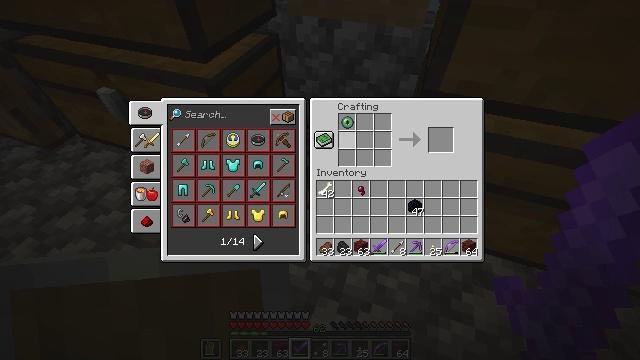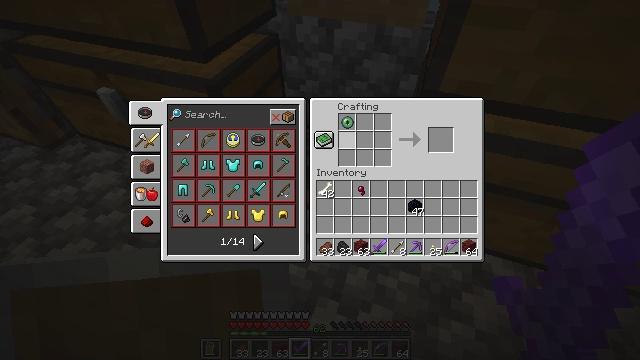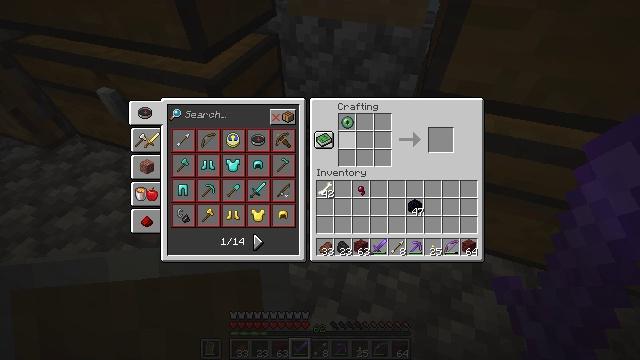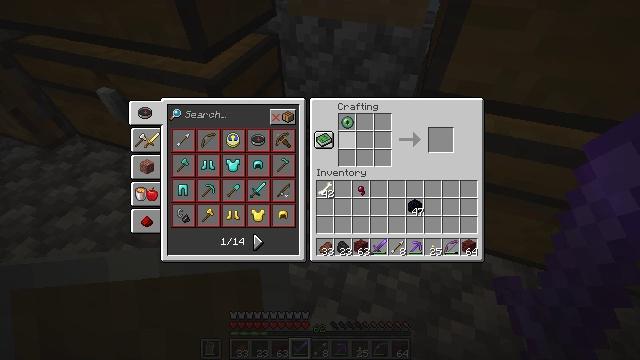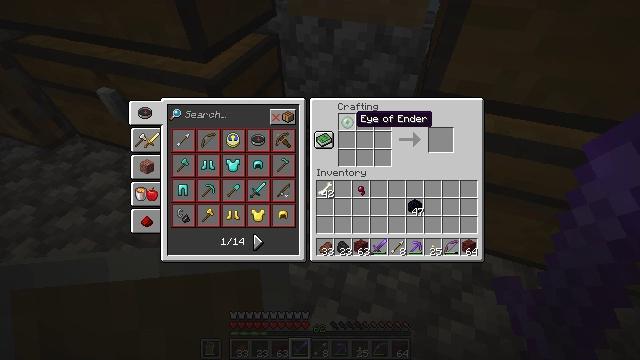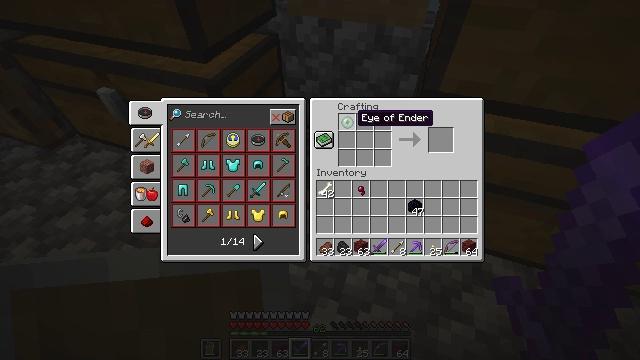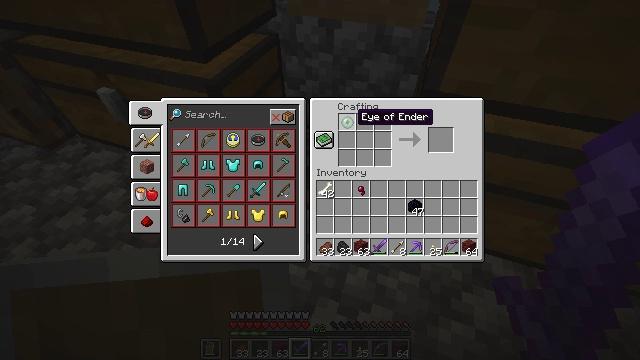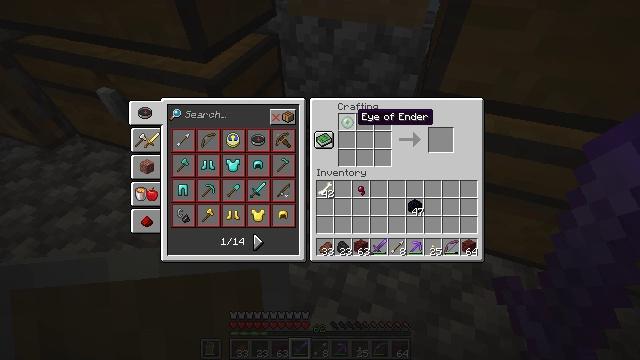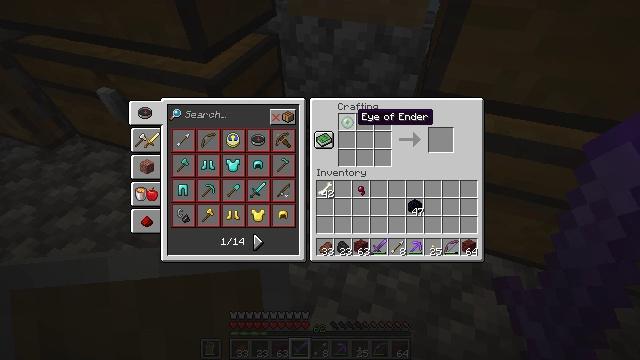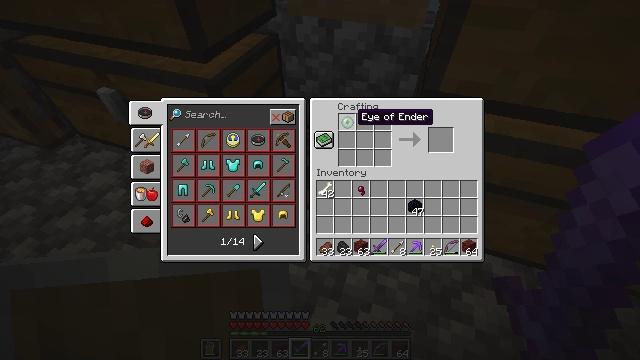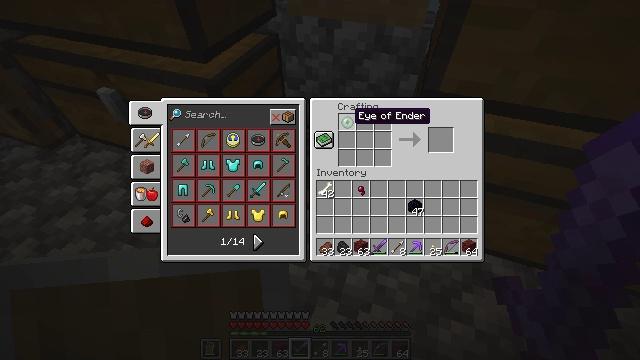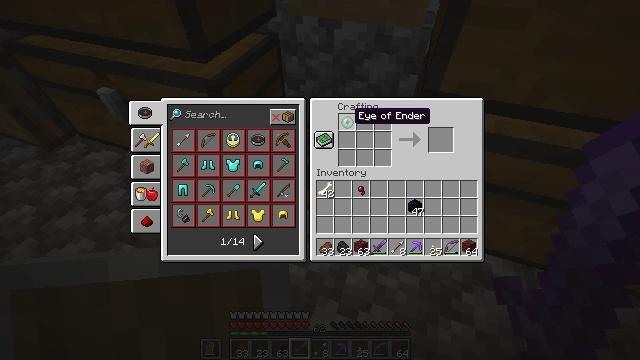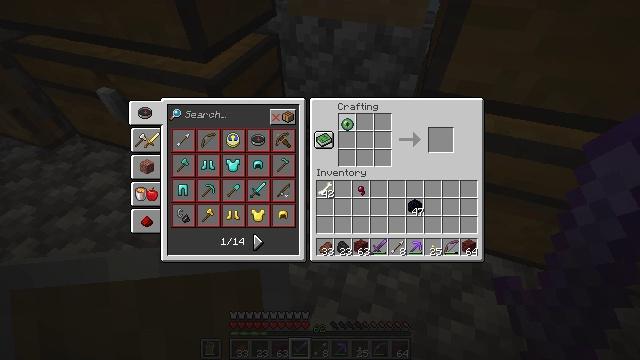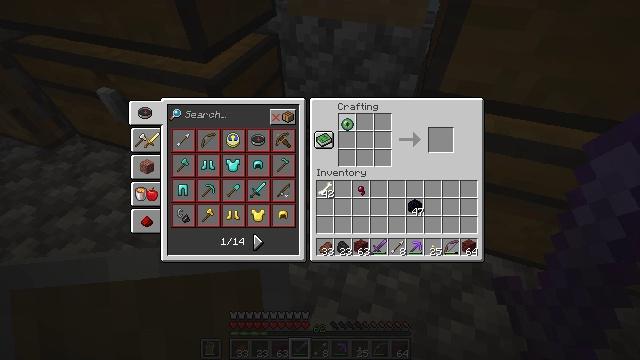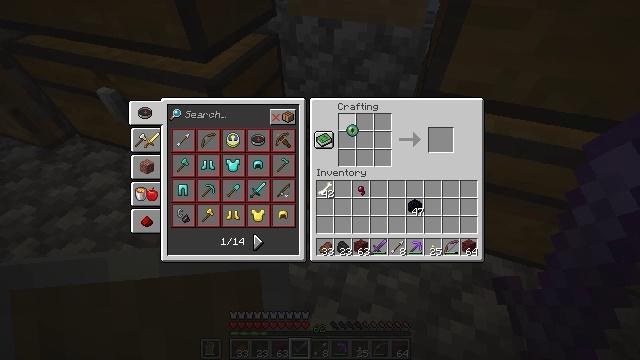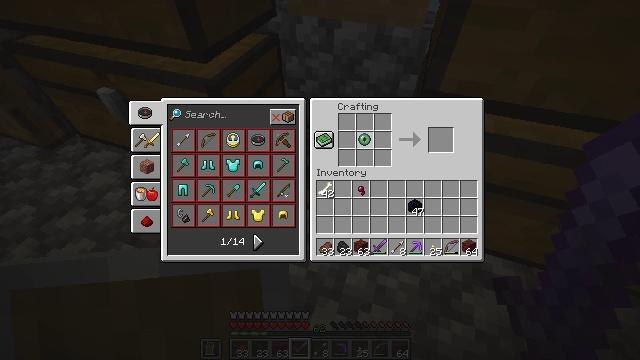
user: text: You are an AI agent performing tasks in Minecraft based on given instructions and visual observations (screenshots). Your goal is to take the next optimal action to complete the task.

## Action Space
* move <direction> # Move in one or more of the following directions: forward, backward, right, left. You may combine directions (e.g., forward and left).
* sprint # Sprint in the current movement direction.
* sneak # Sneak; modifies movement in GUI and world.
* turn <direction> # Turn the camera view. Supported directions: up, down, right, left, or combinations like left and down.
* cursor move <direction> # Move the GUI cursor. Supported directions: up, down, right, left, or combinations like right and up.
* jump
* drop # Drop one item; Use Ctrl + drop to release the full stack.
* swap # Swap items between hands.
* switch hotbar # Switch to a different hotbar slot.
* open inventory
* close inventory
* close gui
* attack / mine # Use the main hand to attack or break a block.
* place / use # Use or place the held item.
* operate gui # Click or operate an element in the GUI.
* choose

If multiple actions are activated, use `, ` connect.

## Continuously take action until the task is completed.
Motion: motion action
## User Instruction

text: Put obsidian and an eye of ender in the crafting grid to craft an ender chest.
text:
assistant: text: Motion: no_op
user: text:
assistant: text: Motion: no_op
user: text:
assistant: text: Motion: no_op
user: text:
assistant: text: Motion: turn right
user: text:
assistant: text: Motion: no_op
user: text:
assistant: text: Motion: no_op
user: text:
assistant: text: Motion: no_op
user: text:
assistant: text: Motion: no_op
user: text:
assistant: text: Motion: no_op
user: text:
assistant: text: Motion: no_op
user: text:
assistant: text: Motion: no_op
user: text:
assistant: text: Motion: attack / mine
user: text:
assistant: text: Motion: attack / mine
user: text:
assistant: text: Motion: attack / mine
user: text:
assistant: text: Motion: turn right and down
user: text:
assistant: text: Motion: no_op
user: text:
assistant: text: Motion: no_op
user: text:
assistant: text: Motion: attack / mine
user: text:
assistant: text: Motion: attack / mine
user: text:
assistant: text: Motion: no_op
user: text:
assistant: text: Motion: no_op
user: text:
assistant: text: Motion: no_op
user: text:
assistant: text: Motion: no_op
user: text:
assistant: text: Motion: turn down
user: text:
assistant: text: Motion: turn right and down
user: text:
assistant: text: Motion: turn right and down
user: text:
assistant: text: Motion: no_op
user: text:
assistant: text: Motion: no_op
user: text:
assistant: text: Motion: no_op
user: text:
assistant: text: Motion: no_op